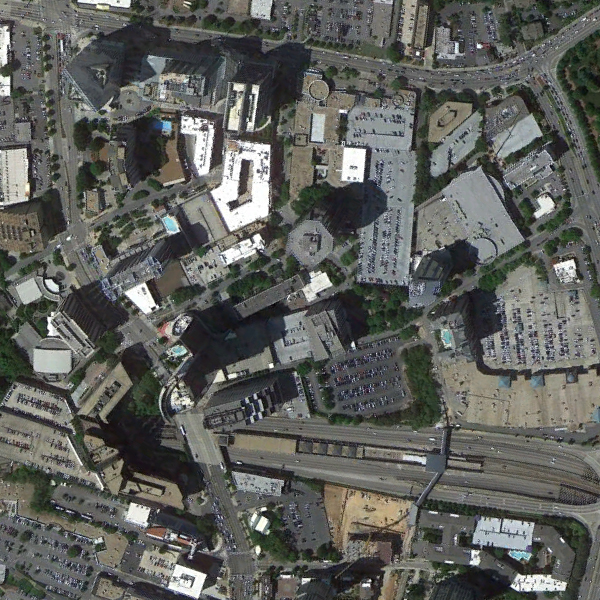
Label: Commercial